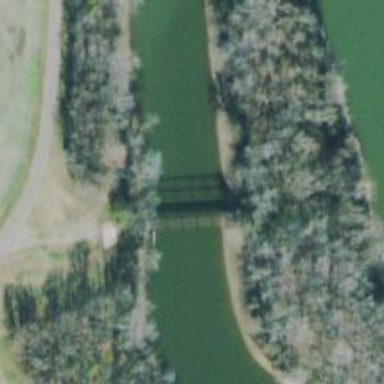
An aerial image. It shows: Residential road with truss bridge.